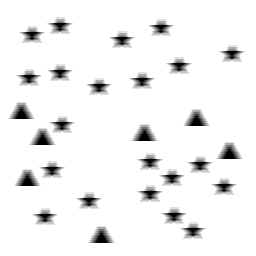
Squares: 0
Triangles: 7
Stars: 21
Total shapes: 28